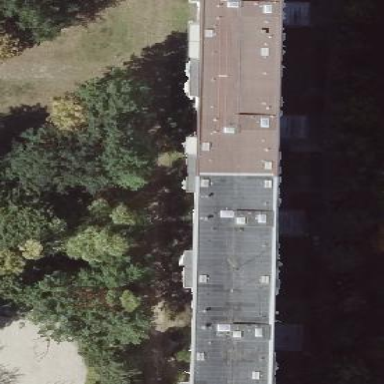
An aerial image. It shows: Building with apartments and flat roof.